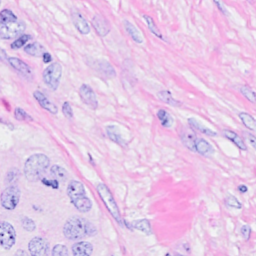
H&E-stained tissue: Breast